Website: crate-barrel
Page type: billing-address
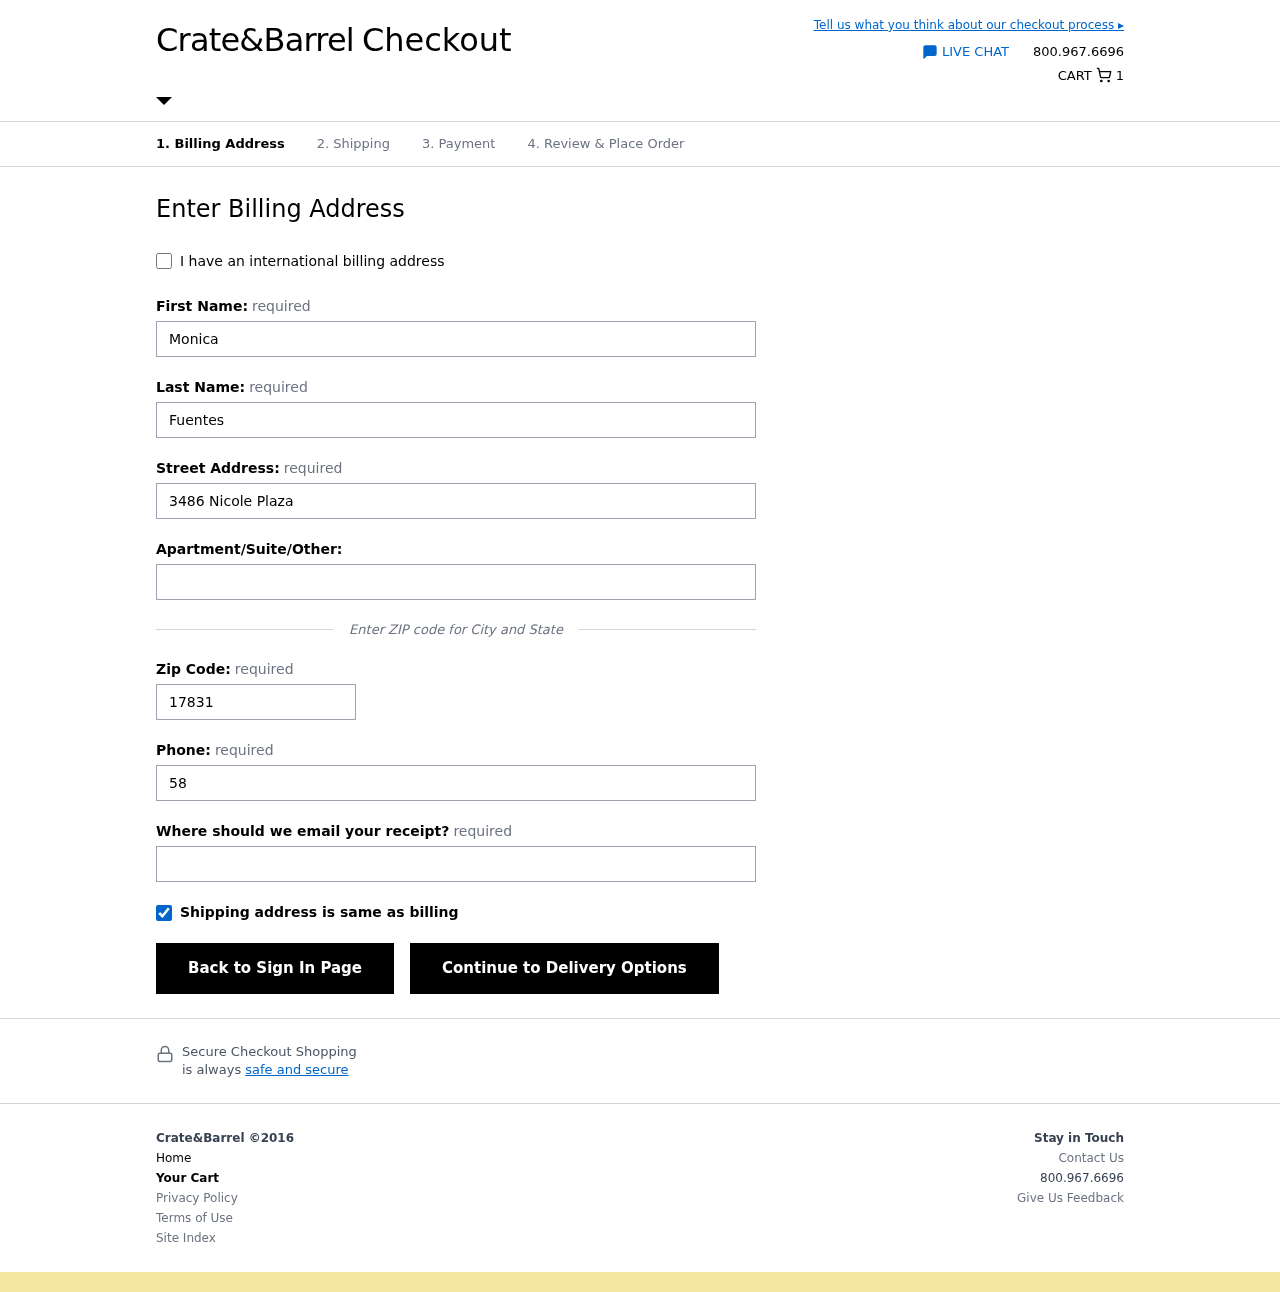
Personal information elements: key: PII_EMAIL
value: monicafuentes@yahoo.com
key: PII_FIRSTNAME
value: Monica
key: PII_LASTNAME
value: Fuentes
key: PII_PHONE
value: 5843161766
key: PII_POSTCODE
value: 17831
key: PII_STREET
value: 3486 Nicole Plaza
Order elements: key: ORDER_NUM_ITEMS
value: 1